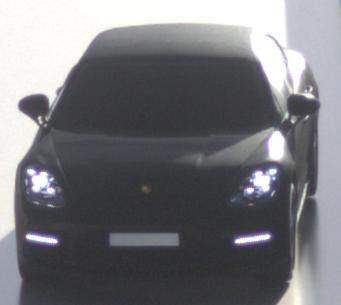
Make: Porsche
Model: Panamera
Detailed model: Panamera (971)
Model produced from: 2016/11
Model produced until: 2018/08
Doors: 5
Color: black
Road condition: wet road
Daytime: morning or afternoon
Contrast: high contrast